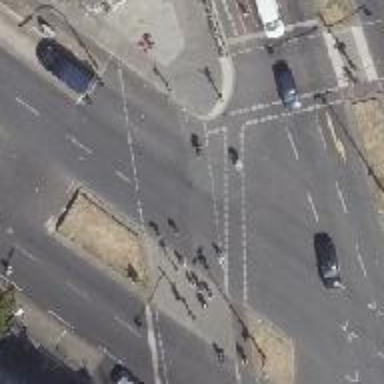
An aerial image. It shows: Crossing with traffic signals.